Question: I am trying to split a text which uses a mix of new line characters 'LF', 'CRLF' and 'NEL'. I need the best method to exclude 'NEL' character out of the scene.
Is there an option to instruct 'readlines()' to exlude NEL while splitting lines? I may be able to 'read()' and go for matching only 'LF' and 'CRLF' split points on a loop.
Is there any better solution?
I open the file with 'codecs.open()' to open 'utf-8' text file.
And while using 'readlines()', it split at NEL characters:

The file contents are:
'''
"u'Line 1 \x85 Line 1.1\r\nLine 2\r\nLine 3\r\n'"
'''
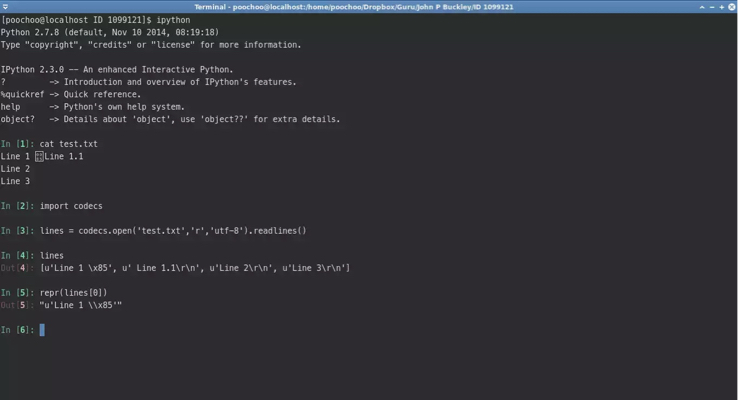
Answer: 'file.readlines()' will only ever split on '
', '
' or '
' depending on the OS and if universal newline support is enabled.
<URL>' ignore it.
Quoting the <URL>:
> Python is usually built with universal newlines support; supplying ''U'' opens the file as a text file, but lines may be terminated by any of the following: the Unix end-of-line convention ''
'', the Macintosh convention ''
'', or the Windows convention ''
''. All of these external representations are seen as ''
'' by the Python program. If Python is built without universal newlines support a mode with ''U'' is the same as normal text mode. Note that file objects so opened also have an attribute called newlines which has a value of None (if no newlines have yet been seen), ''
'', ''
'', ''
'', or a tuple containing all the newline types seen.
and the <URL>:
> A manner of interpreting text streams in which all of the following are recognized as ending a line: the Unix end-of-line convention ''
'', the Windows convention ''
'', and the old Macintosh convention ''
''. See <URL>' for an additional use.
Unfortunately, 'codecs.open()' with this rule; the <URL> vaguely alludes to the specific codec being asked:
> Line-endings are implemented using the codec's decoder method and are included in the list entries if is true.
Instead of 'codecs.open()', use <URL> to open the file in the correct encoding, then process the lines one by one:
'''
with io.open(filename, encoding=correct_encoding) as f:
lines = f.open()
'''
'io' is the new I/O infrastructure that replaces the Python 2 system entirely in Python 3. It handles just '
', '
' and '
':
'''
>>> open('/tmp/test.txt', 'wb').write(u'Line 1 ... Line 1.1
Line 2
Line 3
'.encode('utf8'))
>>> import codecs
>>> codecs.open('/tmp/test.txt', encoding='utf8').readlines()
[u'Line 1 ...', u' Line 1.1
', u'Line 2
', u'Line 3
']
>>> import io
>>> io.open('/tmp/test.txt', encoding='utf8').readlines()
[u'Line 1 ... Line 1.1
', u'Line 2
', u'Line 3
']
'''
The 'codecs.open()' result is due to the code using <URL>. The documentation for this method is falling short of explaining this; it claims to only split according to the Universal Newline rules.